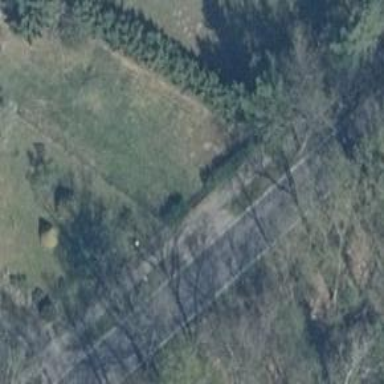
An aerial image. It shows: Asphalt road classified as tertiary.